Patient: sex M, age 65
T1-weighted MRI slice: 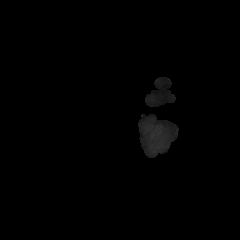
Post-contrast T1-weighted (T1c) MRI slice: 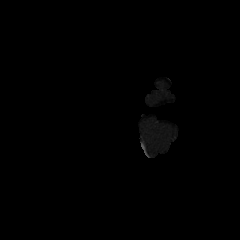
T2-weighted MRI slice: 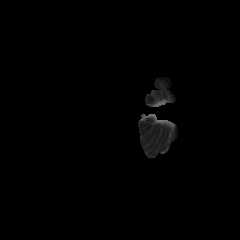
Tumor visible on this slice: no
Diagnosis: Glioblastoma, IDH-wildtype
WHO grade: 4